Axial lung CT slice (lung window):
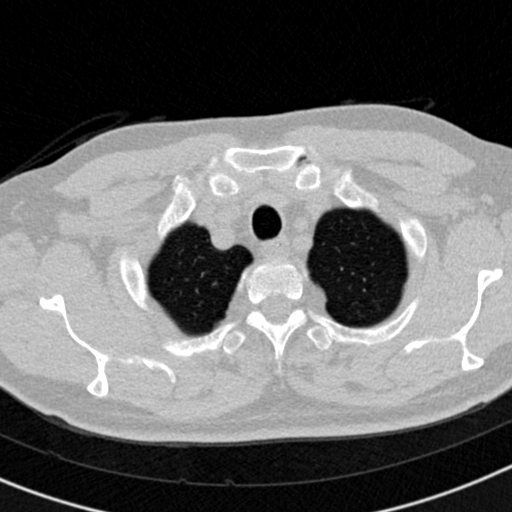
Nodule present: no